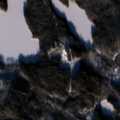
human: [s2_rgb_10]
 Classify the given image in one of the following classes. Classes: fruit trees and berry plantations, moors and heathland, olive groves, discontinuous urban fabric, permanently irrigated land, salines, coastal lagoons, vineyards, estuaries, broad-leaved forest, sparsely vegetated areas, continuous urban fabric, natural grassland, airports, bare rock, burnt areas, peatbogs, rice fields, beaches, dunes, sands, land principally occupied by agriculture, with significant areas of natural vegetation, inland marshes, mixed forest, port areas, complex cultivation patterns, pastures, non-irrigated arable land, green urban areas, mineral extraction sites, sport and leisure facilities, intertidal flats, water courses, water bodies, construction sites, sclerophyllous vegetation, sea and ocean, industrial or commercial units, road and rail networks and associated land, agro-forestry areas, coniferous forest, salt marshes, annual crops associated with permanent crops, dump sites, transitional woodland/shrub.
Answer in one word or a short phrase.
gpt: coniferous forest, mixed forest, transitional woodland/shrub, water bodies